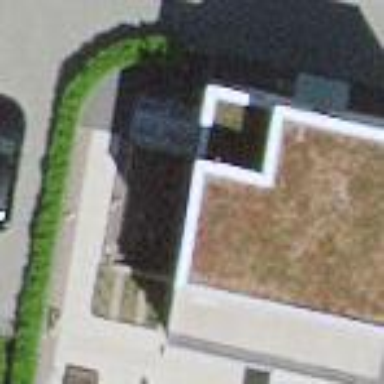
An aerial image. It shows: Building.